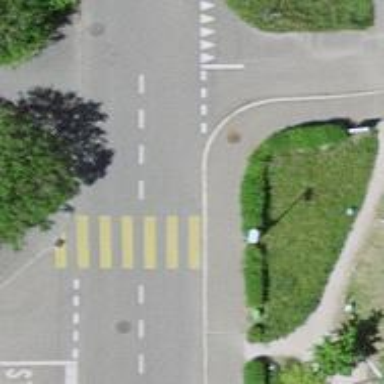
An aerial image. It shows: Zebra crossing on the road.